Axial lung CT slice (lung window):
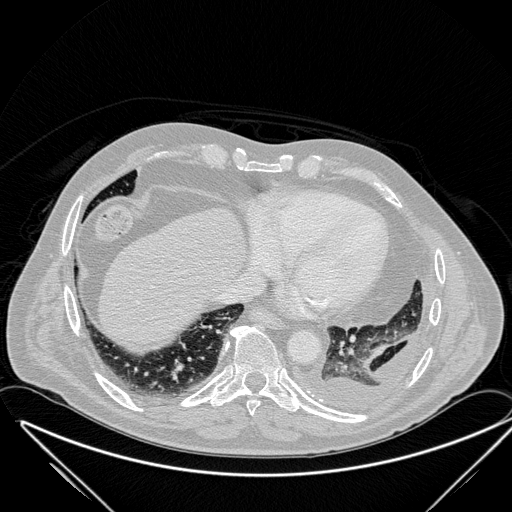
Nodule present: no